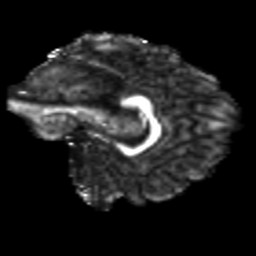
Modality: FA
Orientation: sagittal
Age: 28
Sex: female
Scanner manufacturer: siemens
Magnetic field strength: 3 T
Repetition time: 3.5 s
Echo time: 0.113 s